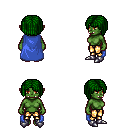
a pixel art fantasy rpg character, female body template, orc, green skin, blue cape, gold greaves, green pageboy hairstyle, metal boots, four views (front, back, left, right), 2x2 character sprite sheet, small pixel art, hard edges, no anti-aliasing